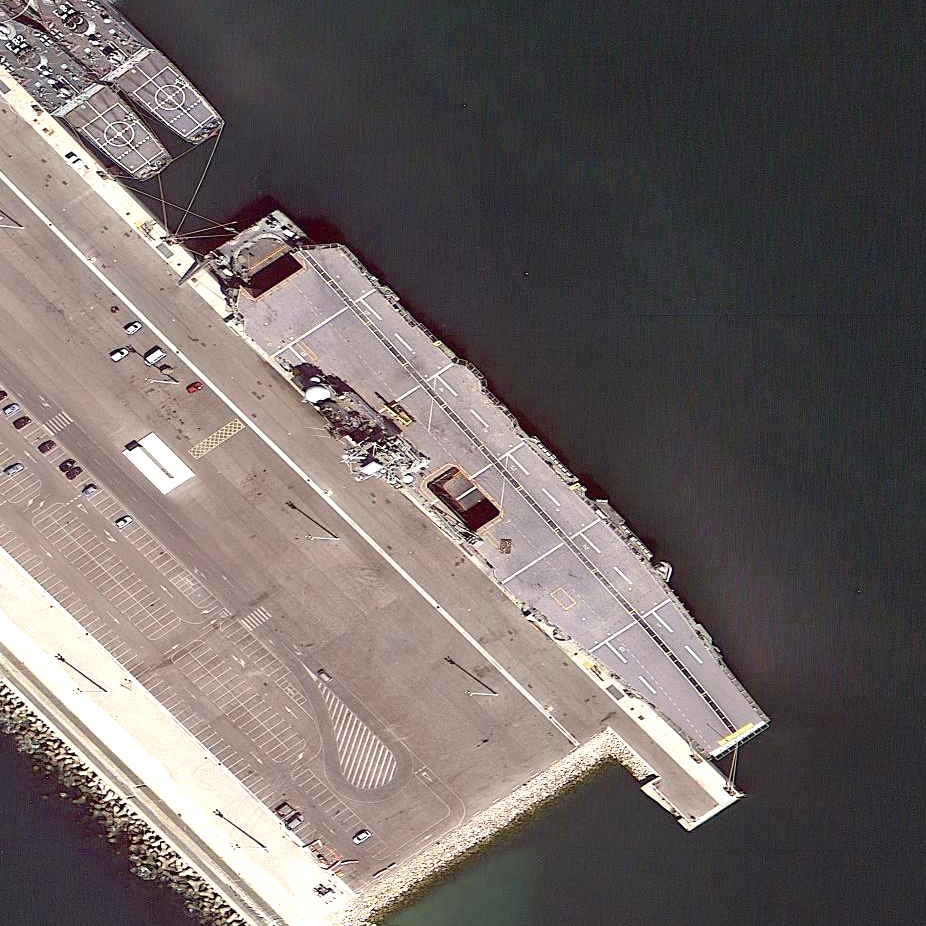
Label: aircraft_carrier